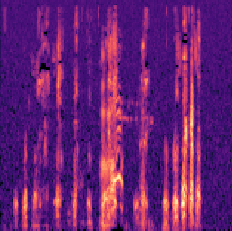
Sound class: Pig